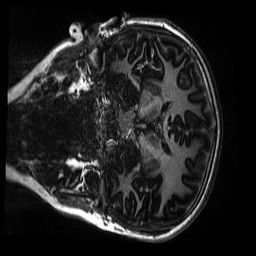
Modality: MP2RAGE
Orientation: coronal
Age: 11
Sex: female
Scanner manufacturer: siemens
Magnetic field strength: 3 T
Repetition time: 4 s
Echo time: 0.00303 s